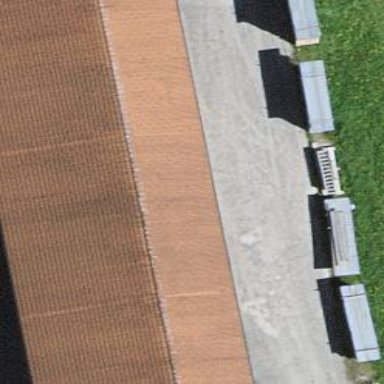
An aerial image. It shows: Building with gabled roof made of roof tiles.